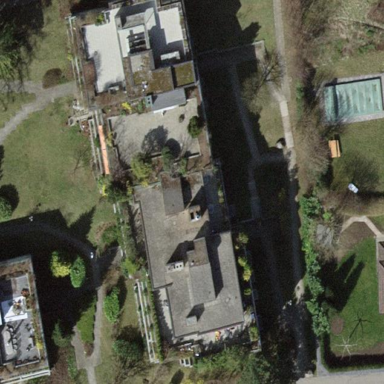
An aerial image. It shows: Flat roofed building.